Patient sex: M
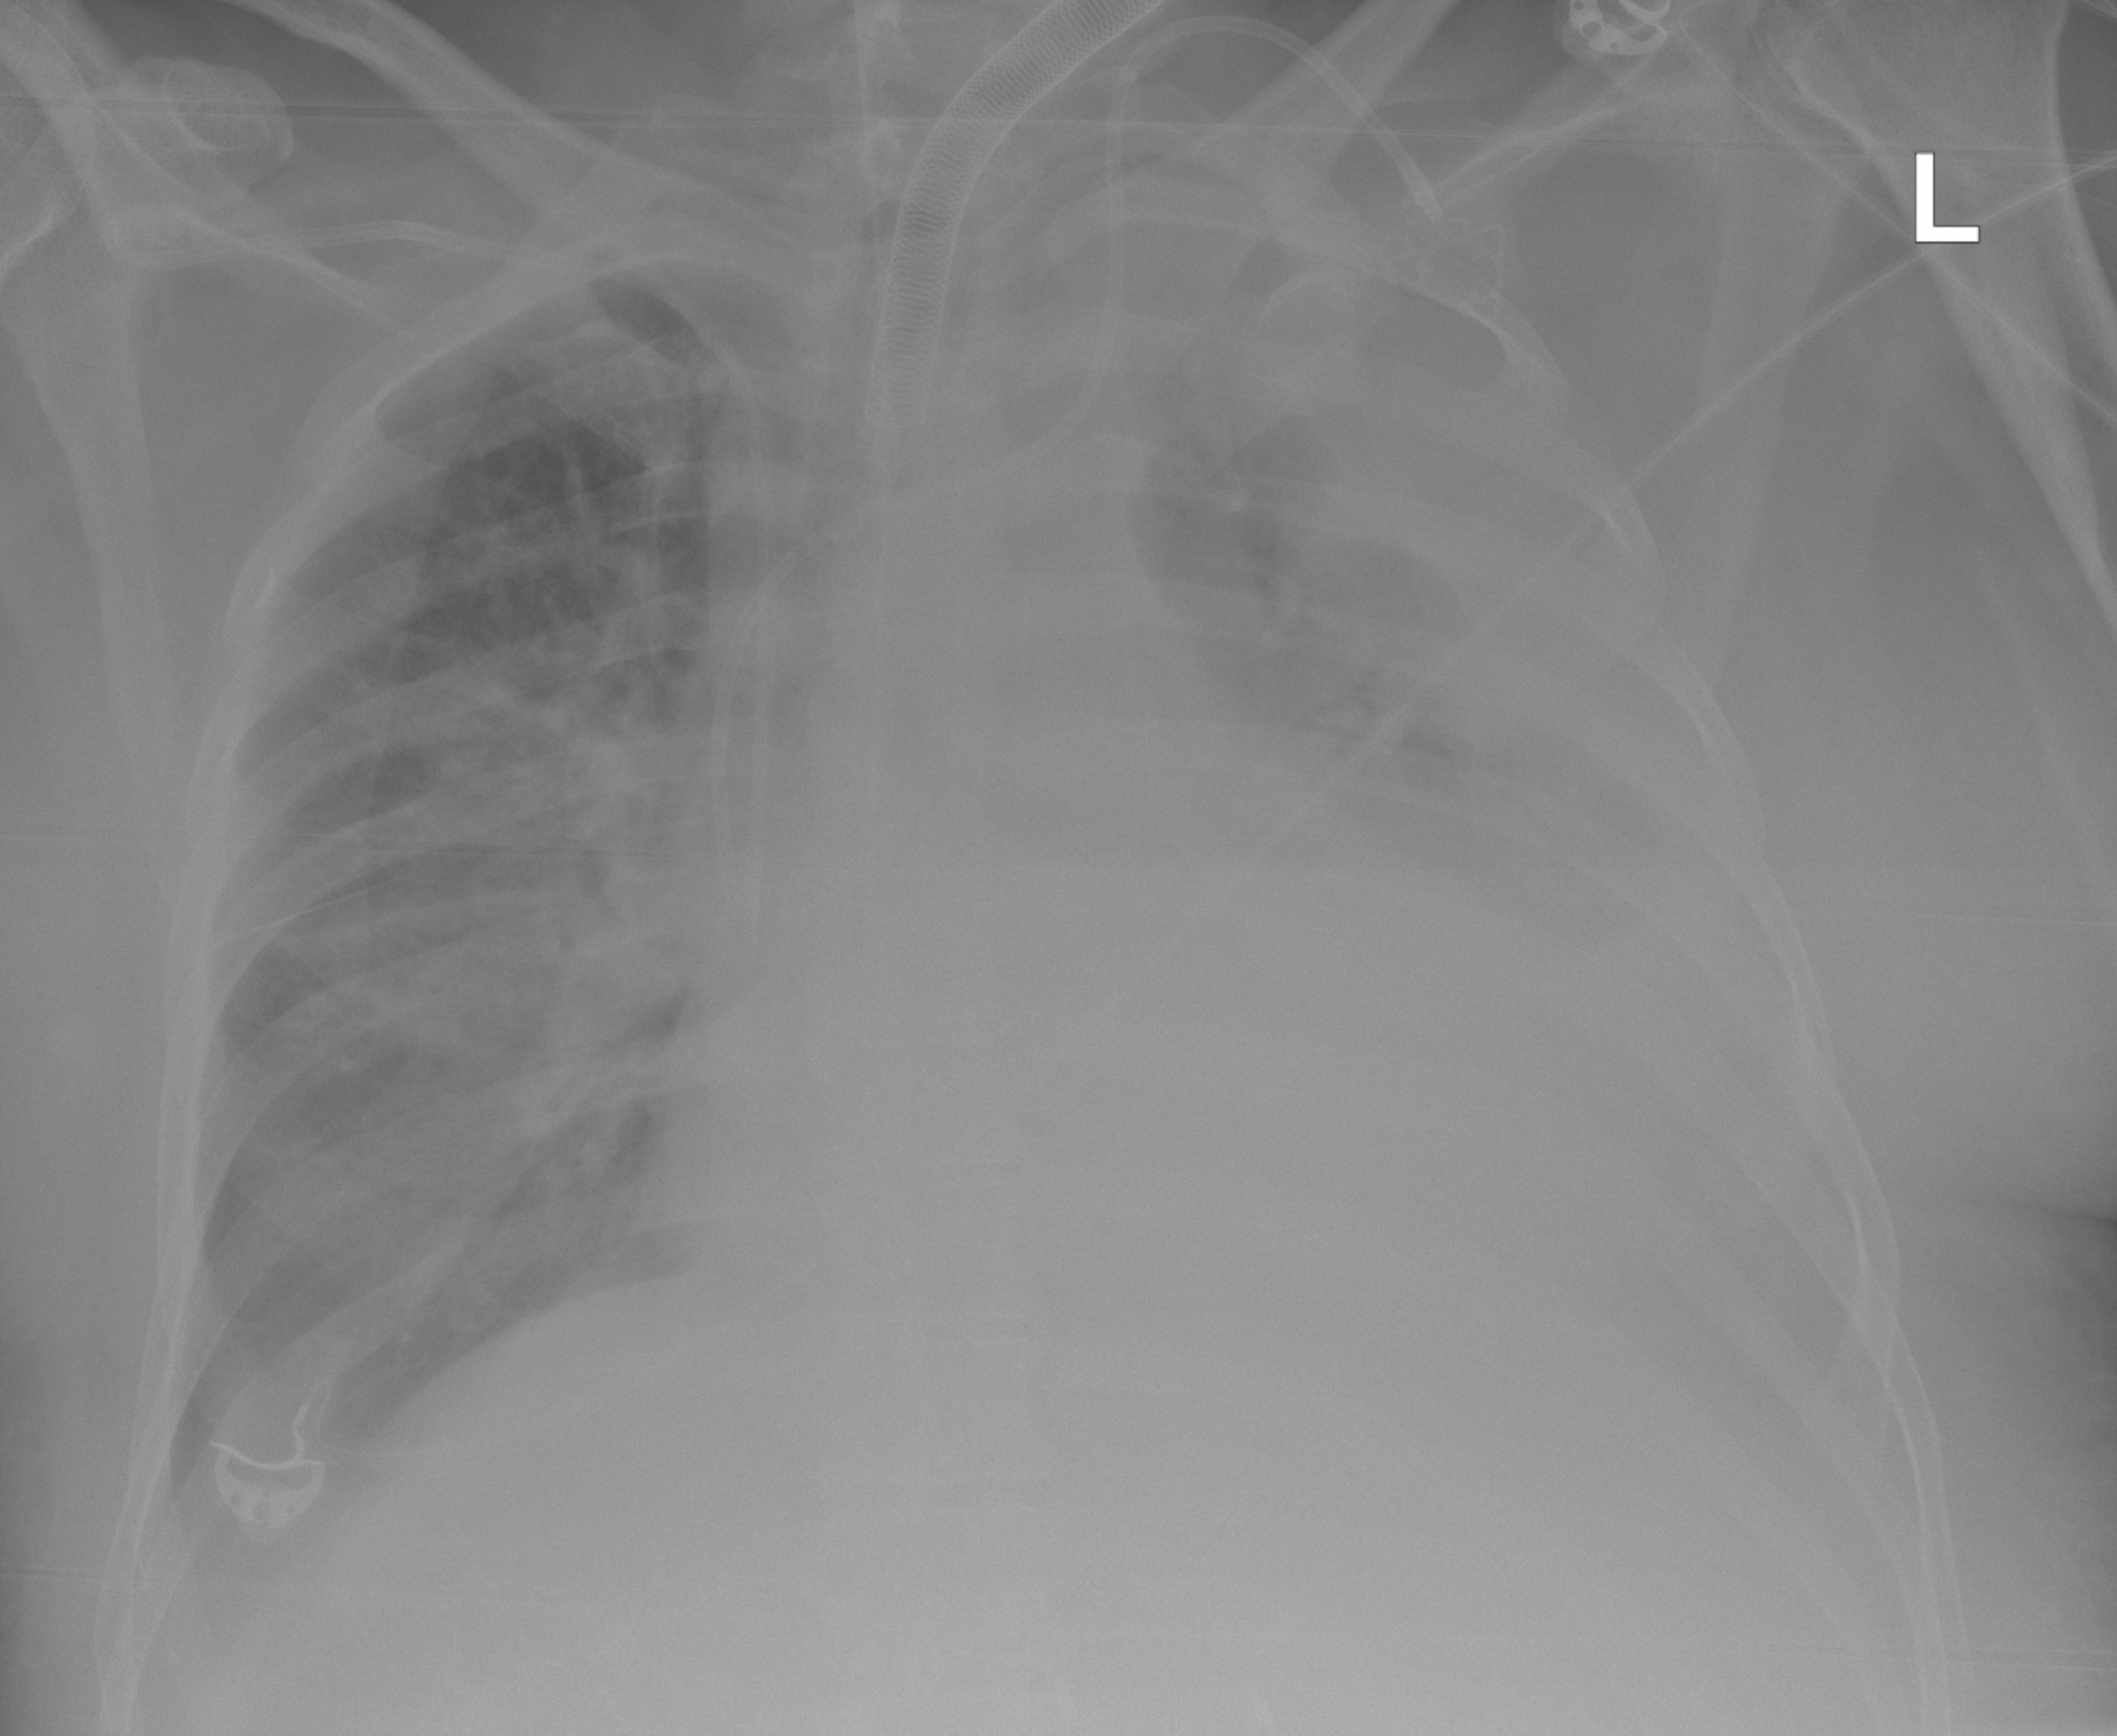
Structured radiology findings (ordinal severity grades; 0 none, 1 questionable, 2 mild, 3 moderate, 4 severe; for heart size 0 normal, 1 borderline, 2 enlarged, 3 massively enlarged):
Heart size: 2
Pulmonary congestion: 3
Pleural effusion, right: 2
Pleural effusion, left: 3
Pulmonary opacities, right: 2
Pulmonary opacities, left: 2
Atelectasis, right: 1
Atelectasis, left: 3